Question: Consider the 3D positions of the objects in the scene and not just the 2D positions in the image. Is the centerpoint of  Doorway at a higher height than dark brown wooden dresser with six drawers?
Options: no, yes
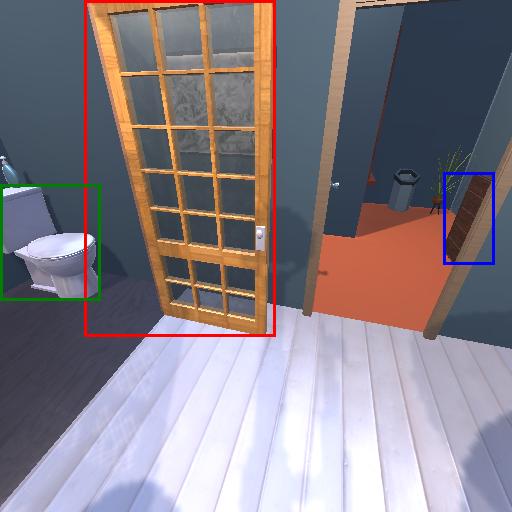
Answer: no